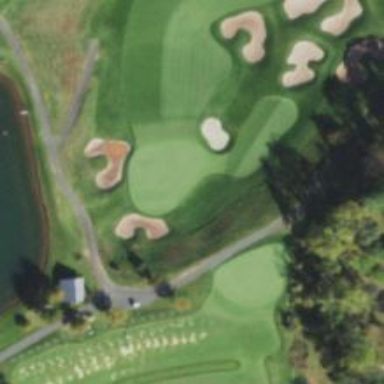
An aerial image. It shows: View of golf hole.